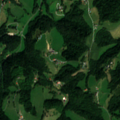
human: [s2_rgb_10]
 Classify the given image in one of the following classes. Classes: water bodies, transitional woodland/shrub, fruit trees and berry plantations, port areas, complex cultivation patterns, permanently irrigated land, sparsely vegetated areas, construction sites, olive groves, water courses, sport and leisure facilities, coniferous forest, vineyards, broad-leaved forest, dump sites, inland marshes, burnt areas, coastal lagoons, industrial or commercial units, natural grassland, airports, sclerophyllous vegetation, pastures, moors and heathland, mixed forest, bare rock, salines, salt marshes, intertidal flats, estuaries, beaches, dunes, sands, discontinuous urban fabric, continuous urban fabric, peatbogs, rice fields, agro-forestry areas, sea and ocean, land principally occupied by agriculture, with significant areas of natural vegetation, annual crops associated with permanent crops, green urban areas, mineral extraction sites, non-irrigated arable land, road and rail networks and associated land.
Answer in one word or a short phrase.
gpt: non-irrigated arable land, pastures, land principally occupied by agriculture, with significant areas of natural vegetation, broad-leaved forest